Question: I've got this code from a previous working example:
'''
page_name="logo"
shinyUI(
pageWithSidebar(
headerPanel('Sortable list'),
sidebarPanel(
tags$head(tags$script(src = "js/jquery-ui.min.js")),
wellPanel(
uiOutput('sortable_rui')
),
wellPanel(
uiOutput('sortable2_rui')
),
wellPanel(
h5(page_name),
img(src=paste0(page_name,".png")),
img(src=paste0("www/",page_name,".png"))
)
),
mainPanel(
tableOutput('showData'),
verbatimTextOutput('showorder'),
tableOutput('showData2'),
verbatimTextOutput('showorder2')
)
)
)
'''
And here is what I've got inside the 'www/' folder:
'''
avilella@ubuntu64:/var/shiny-server/www/sortable/www$ ls -l
total 76
drwxrwxr-x 2 avilella avilella 4096 Jan 30 09:26 js
-rwxrwx--- 1 avilella avilella 67022 Feb 10 14:47 logo.png
-rw-rw-r-- 1 avilella avilella 299 Jan 30 09:26 sort.css
'''
Yet it's not finding the logo inside 'www/':

Any ideas?
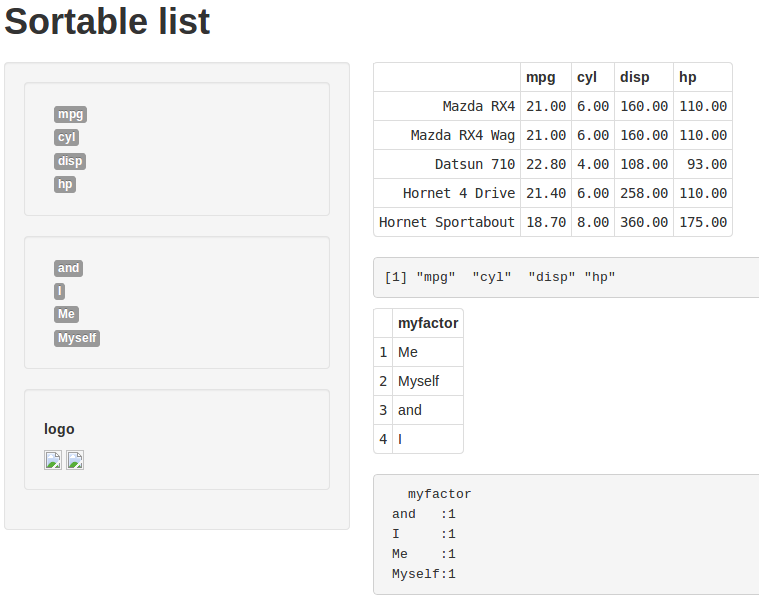
Answer: Your code is fine it is just that the permission on the logo.png file does not allow regular user to see it. Try chmod 664 /var/shiny-server/www/sortable/www/logo.png from the command line
You don't need to specify www/ here so the following works:
'''
img(src=paste0(page_name,".png")),
'''